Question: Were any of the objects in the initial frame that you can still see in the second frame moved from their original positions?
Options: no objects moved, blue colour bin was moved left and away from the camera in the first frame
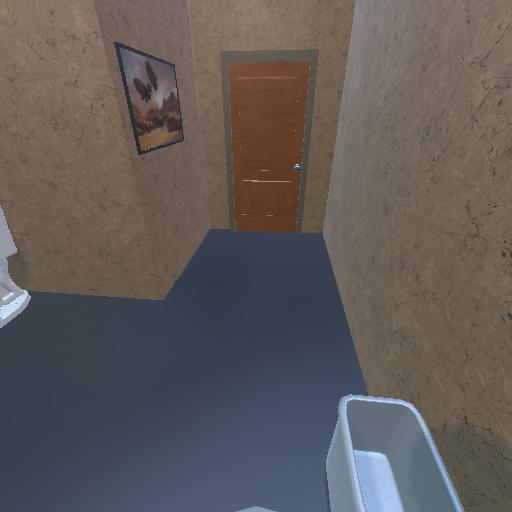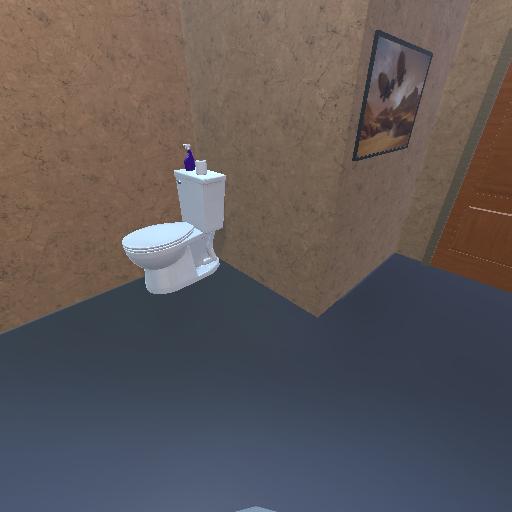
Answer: no objects moved